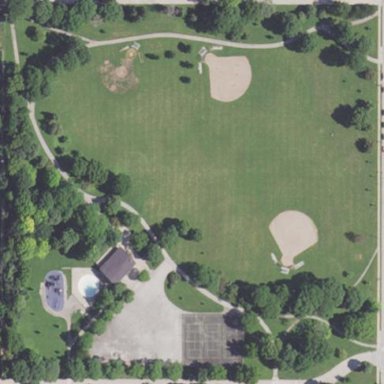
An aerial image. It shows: Lovely park for leisure and relaxation.